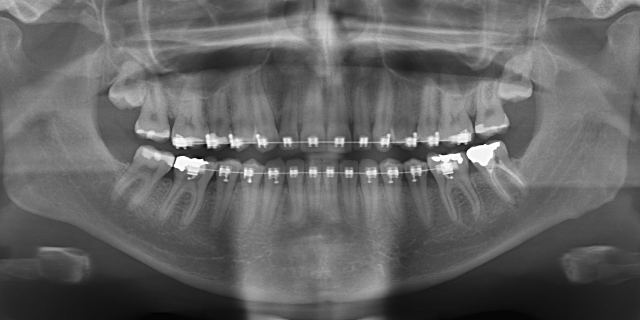
adult